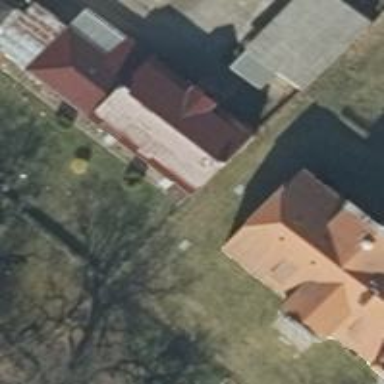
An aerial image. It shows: Gabled roof building with maroon color roof. The roof is oriented along the building.